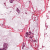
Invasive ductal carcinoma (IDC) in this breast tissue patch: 1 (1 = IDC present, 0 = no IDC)